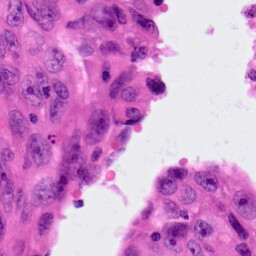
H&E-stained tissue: Lung